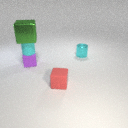
large green metal cube above small purple rubber cube